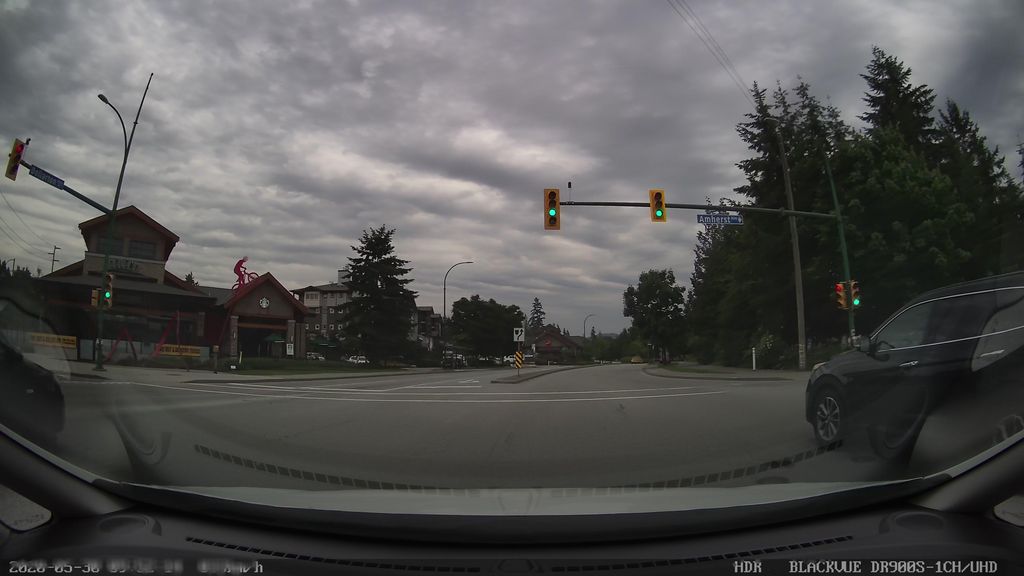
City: vancouver